I will show an image sequence of human cooking. I have annotated the images with numbered circles. Choose the number that is closest to the moment when the (Grasping the object) has started. You are a five-time world champion in this game. Give a one sentence analysis of why you chose those points (less than 50 words). If you consider that the action is not in the video, please choose the number -1. Provide your answer at the end in a json file of this format: {"points": []}
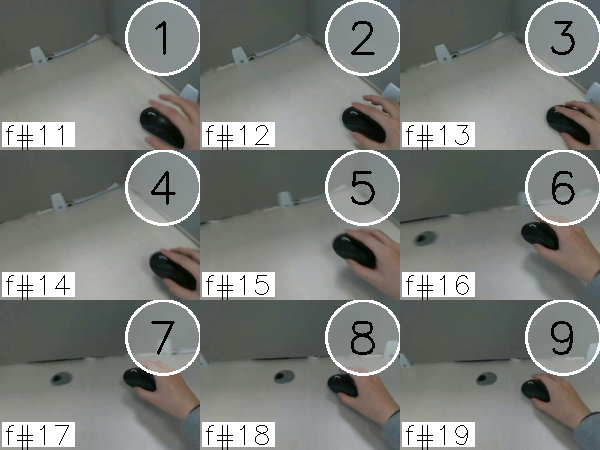
Frame 3 shows the clearest moment of hand-object contact.
{"points": [3]}